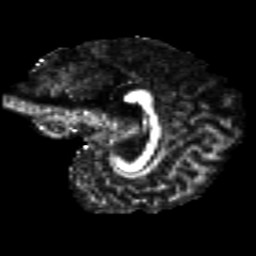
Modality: FA
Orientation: sagittal
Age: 22
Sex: female
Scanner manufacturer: siemens
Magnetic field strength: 3 T
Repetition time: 8.8 s
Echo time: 0.085 s